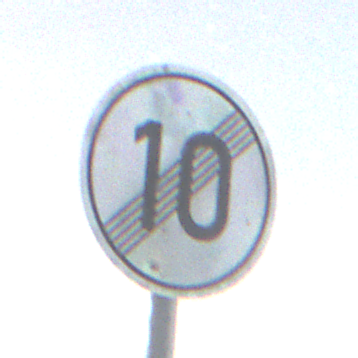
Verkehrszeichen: EndeGeschwindigkeit10
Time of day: Night
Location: Outdoor (Nature)
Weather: Overcast
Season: NotSpecified
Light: Artificial